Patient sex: M
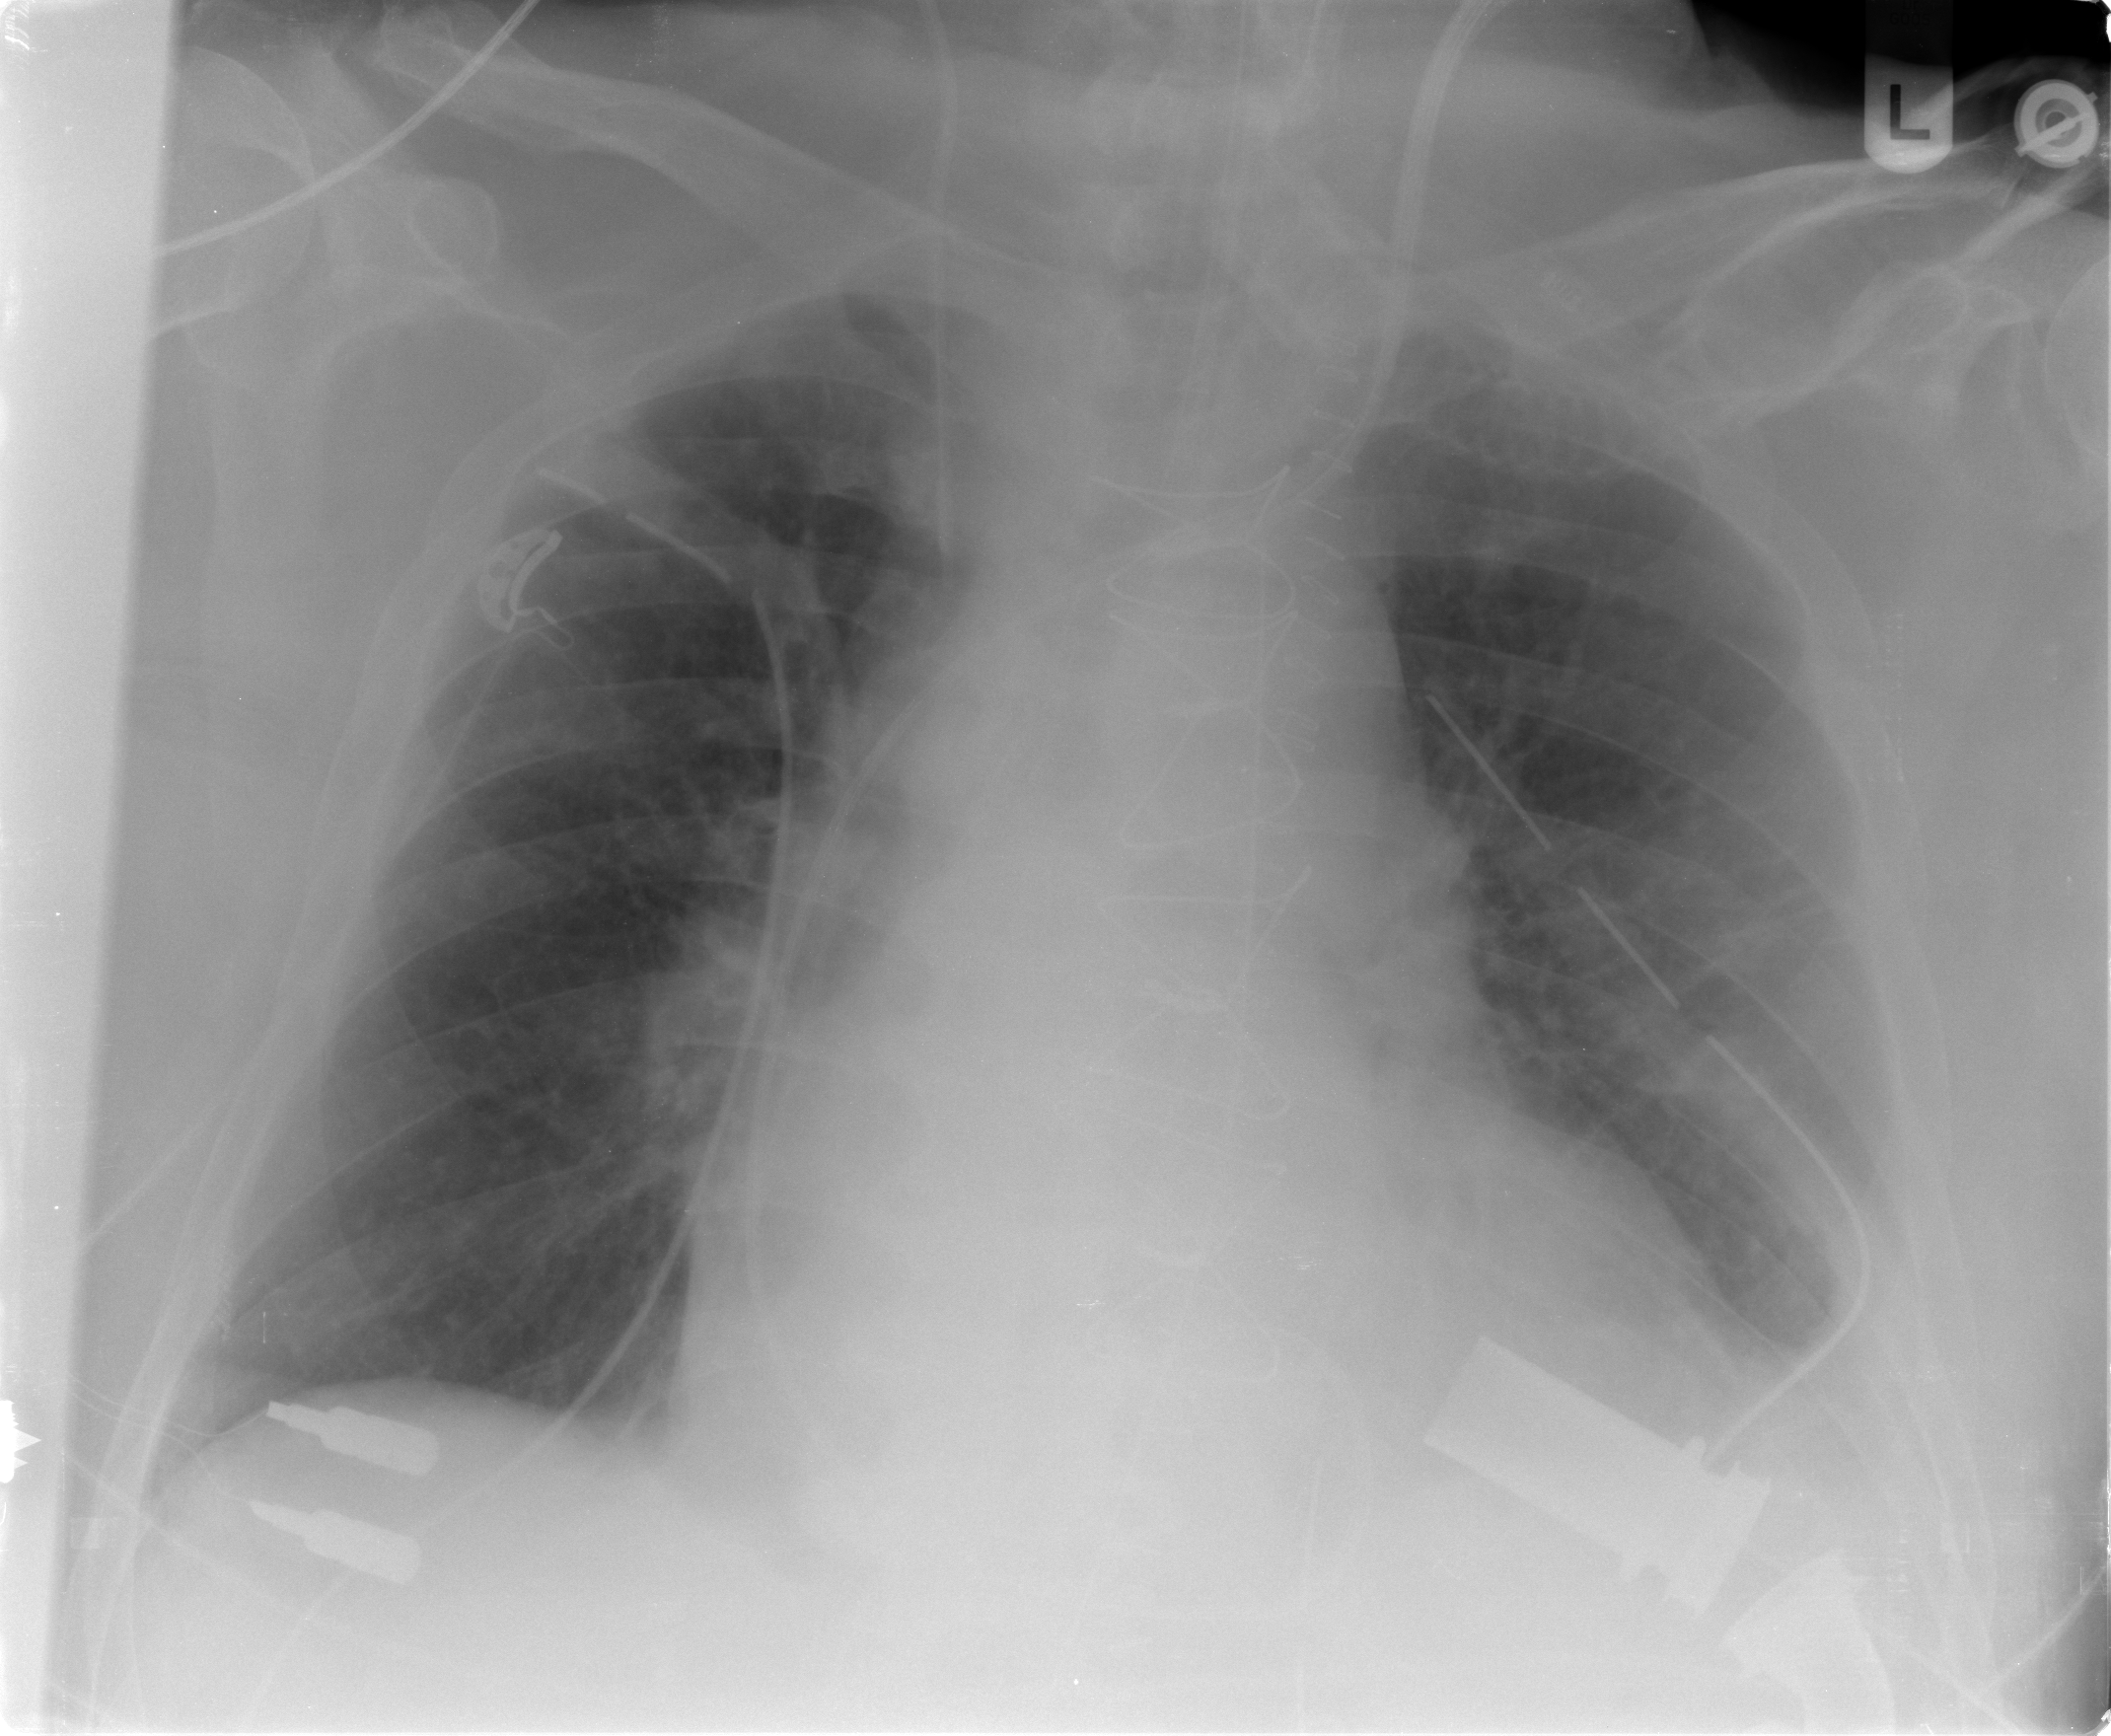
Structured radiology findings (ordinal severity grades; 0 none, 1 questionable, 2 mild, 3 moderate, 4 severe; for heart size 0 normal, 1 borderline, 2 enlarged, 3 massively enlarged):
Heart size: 2
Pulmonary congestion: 2
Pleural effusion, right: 2
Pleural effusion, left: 3
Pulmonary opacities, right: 0
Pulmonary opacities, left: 2
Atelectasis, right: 2
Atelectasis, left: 3